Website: macys
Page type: customer-info-address
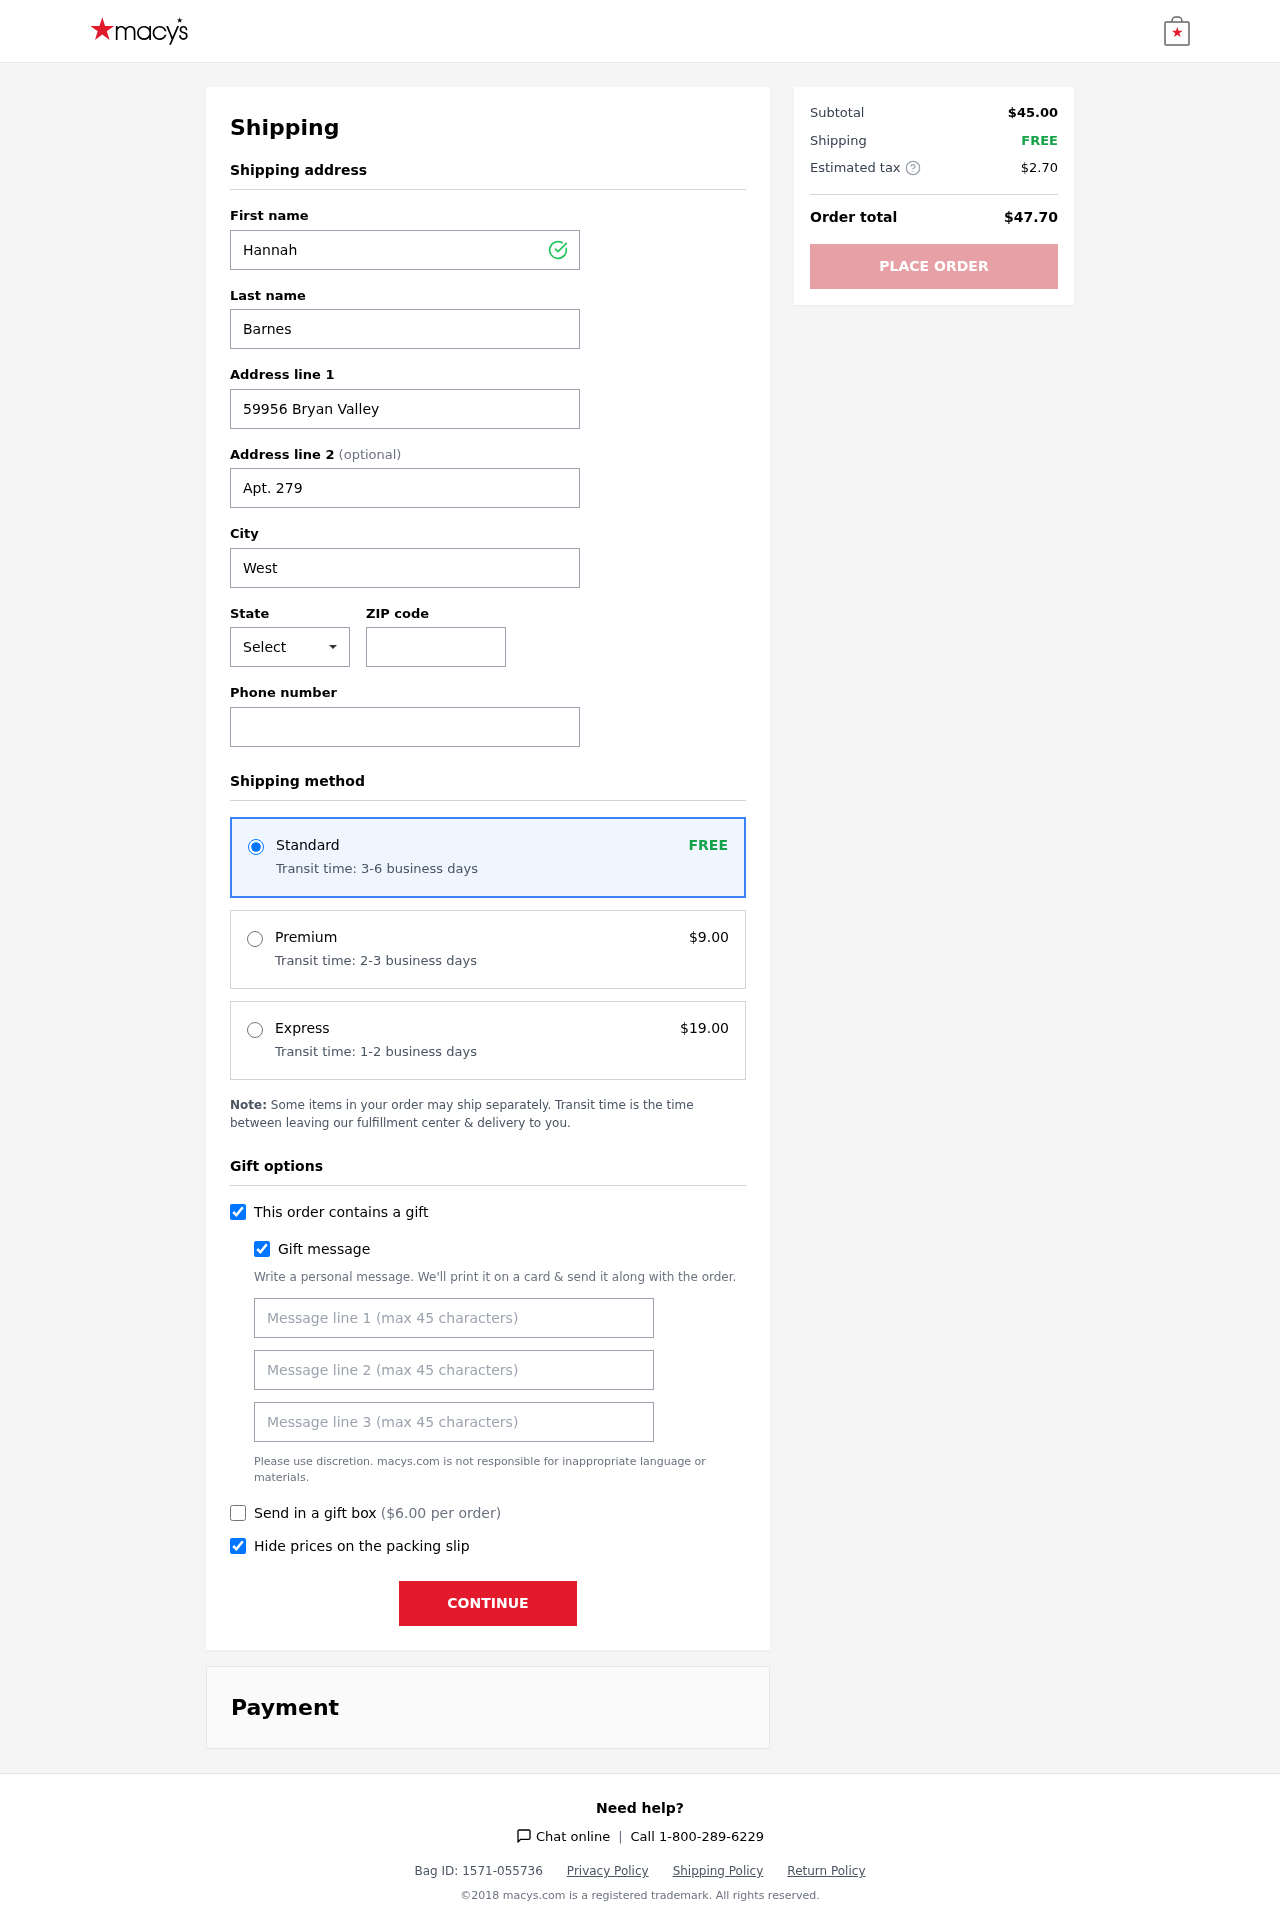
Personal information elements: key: PII_CITY
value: West Dakota
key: PII_FIRSTNAME
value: Hannah
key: PII_GIFT_MESSAGE
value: Hey Stephen! I saw these comfy new kicks and immediately thought of your morning runs – they seemed perfect for you! Enjoy hitting the pavement with style!  Hannah
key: PII_LASTNAME
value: Barnes
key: PII_PHONE
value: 7778111488
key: PII_POSTCODE
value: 73987
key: PII_STATE_ABBR
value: KY
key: PII_STREET
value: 59956 Bryan Valley
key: PII_STREET2
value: Apt. 279
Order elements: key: ORDER_SHIPPING_STANDARD
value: FREE
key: ORDER_SHIPPING_STANDARD_TIME
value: Transit time: 3-6 business days
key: ORDER_SHIPPING_PREMIUM
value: $9.00
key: ORDER_SHIPPING_PREMIUM_TIME
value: Transit time: 2-3 business days
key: ORDER_SHIPPING_EXPRESS
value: $19.00
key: ORDER_SHIPPING_EXPRESS_TIME
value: Transit time: 1-2 business days
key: ORDER_GIFT_BOX_FEE
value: $6.00
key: ORDER_SUBTOTAL
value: $45.00
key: ORDER_SHIPPING_COST
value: FREE
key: ORDER_TAX
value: $2.70
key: ORDER_TOTAL
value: $47.70